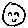
Label: smiley face